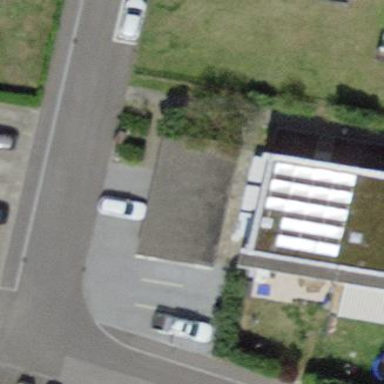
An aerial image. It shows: Garage building.